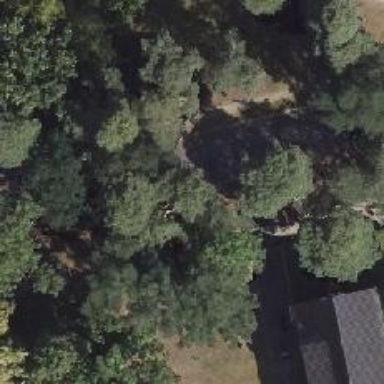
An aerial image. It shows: Evergreen needle-leaved tree.